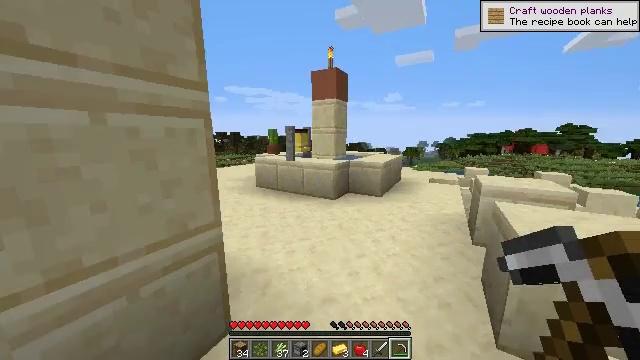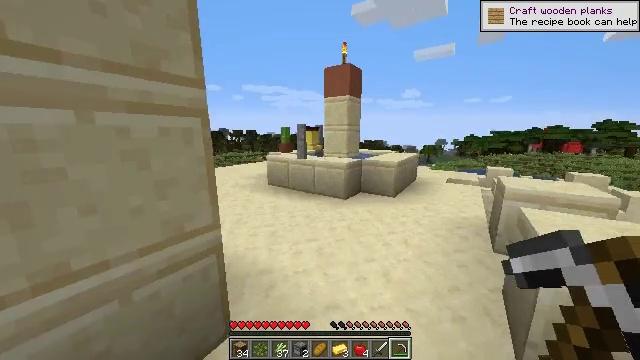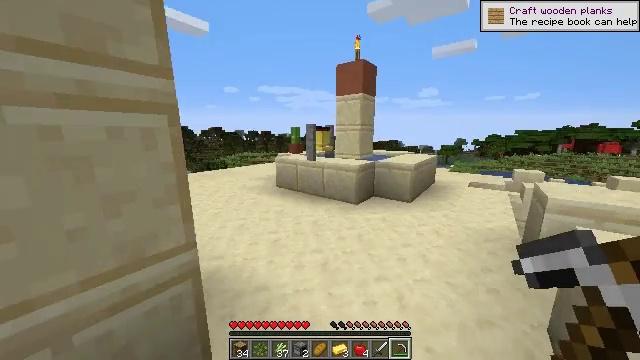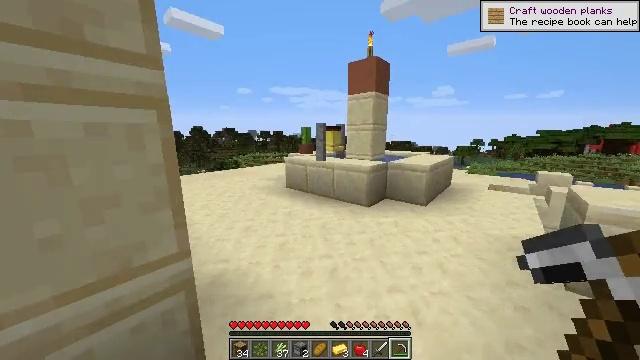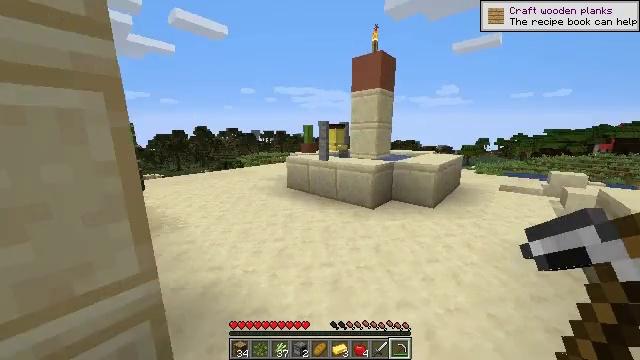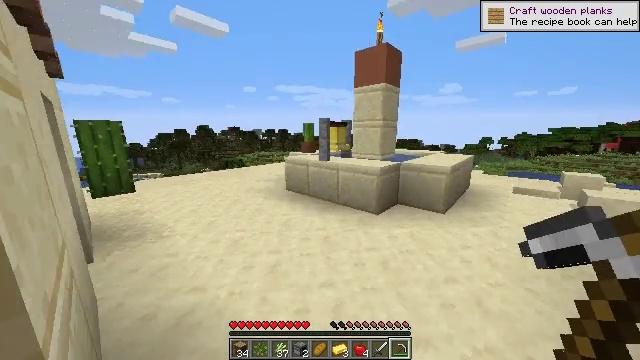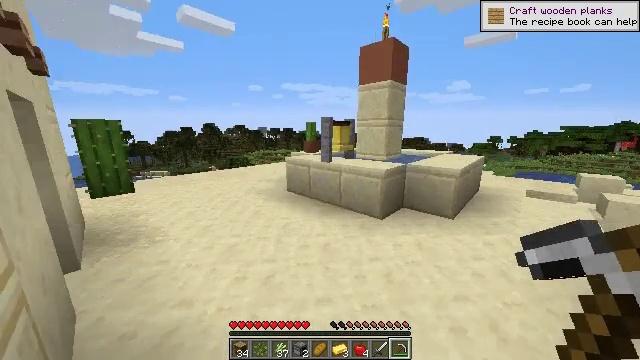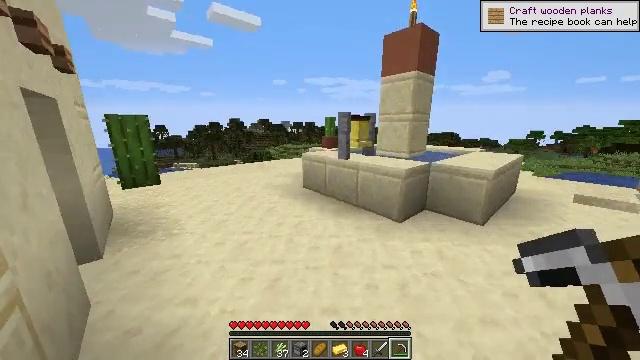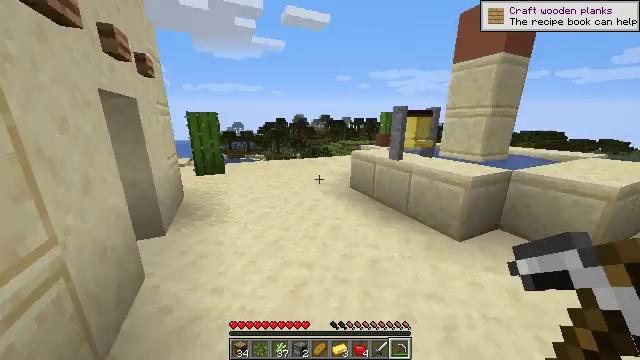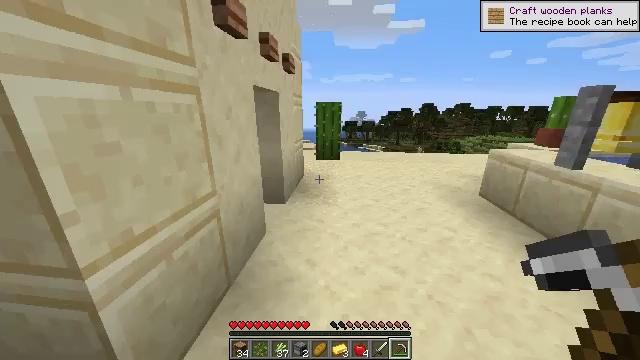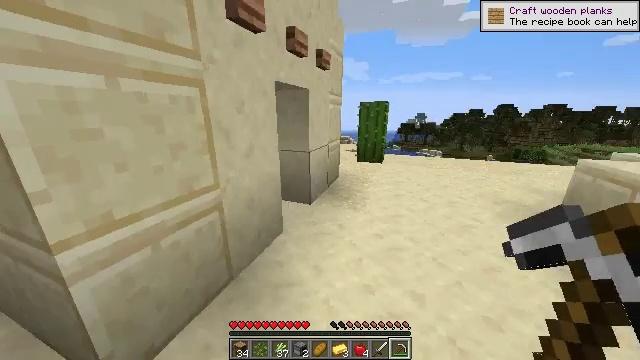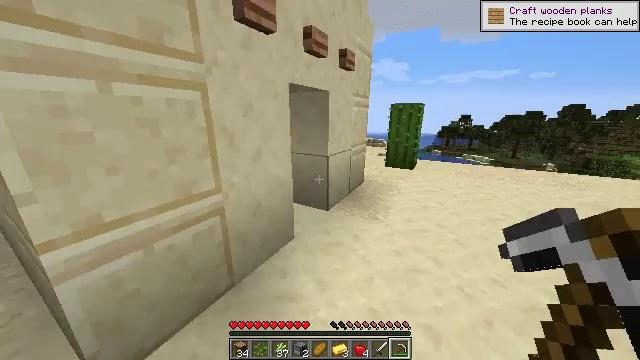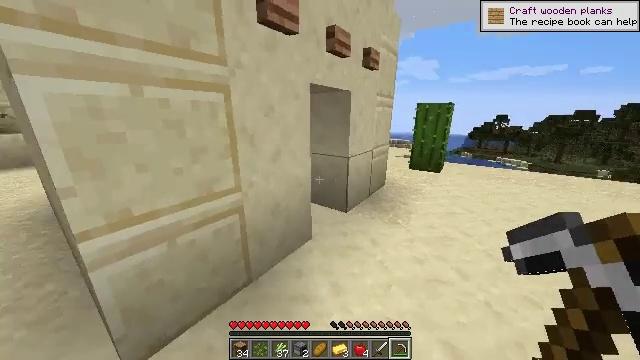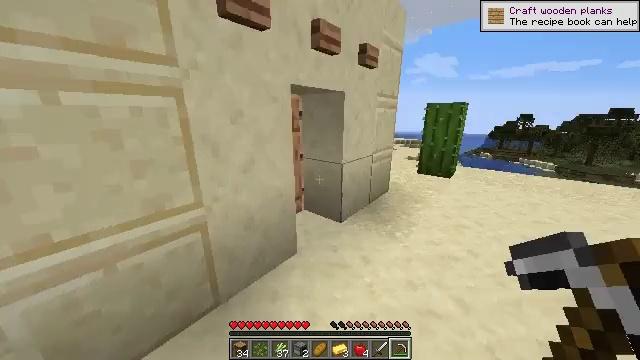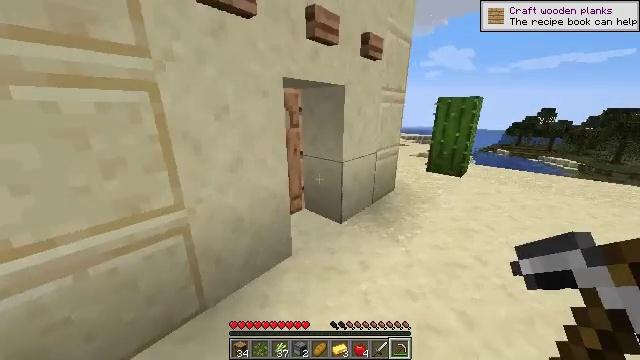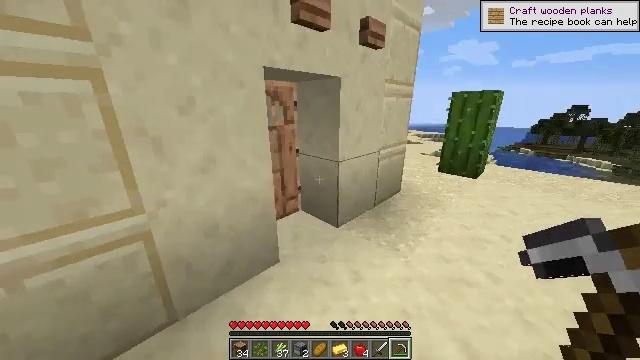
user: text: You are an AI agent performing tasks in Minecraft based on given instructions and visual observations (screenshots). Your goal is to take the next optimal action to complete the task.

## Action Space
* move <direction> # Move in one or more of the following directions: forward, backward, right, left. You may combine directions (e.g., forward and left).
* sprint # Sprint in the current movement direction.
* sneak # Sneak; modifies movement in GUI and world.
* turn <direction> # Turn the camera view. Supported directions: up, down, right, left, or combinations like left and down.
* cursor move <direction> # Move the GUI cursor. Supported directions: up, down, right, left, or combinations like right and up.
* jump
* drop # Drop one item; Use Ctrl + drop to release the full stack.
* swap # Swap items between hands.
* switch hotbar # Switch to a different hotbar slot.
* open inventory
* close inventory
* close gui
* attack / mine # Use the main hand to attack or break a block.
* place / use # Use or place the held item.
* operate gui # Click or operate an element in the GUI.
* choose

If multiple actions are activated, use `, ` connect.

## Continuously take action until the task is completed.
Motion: motion action
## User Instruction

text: Mine the green bed.
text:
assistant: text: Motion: move forward, turn left
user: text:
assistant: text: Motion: move forward, turn left
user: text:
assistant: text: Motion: move forward, turn left
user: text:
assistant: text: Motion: move forward
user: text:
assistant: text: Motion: move forward
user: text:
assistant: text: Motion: move forward and move right, turn left
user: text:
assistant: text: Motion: move forward and move right, turn left and down
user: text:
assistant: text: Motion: move forward and move right, turn left and down
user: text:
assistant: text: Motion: move forward and move right, turn left and down
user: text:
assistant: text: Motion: move forward and move right, turn left
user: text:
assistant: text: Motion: move forward and move right, turn left
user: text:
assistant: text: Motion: move forward and move right, turn left
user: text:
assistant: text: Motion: move forward and move right, turn left
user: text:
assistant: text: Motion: move forward and move right, turn left and down
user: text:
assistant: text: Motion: move forward and move right, turn left
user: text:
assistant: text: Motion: move forward and move right, turn left
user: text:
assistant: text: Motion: move right, turn left and down
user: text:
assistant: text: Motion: move right, turn left
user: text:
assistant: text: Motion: move forward, turn left
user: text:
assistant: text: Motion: move forward
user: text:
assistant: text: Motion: move forward
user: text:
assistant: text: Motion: move forward, use / place
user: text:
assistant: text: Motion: move forward, use / place
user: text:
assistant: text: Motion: move forward
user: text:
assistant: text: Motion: move forward
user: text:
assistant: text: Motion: move forward
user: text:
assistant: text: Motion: move forward
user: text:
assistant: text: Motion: move forward and move left
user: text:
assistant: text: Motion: move forward and move left, turn down
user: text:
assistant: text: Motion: move forward and move left, turn right and down